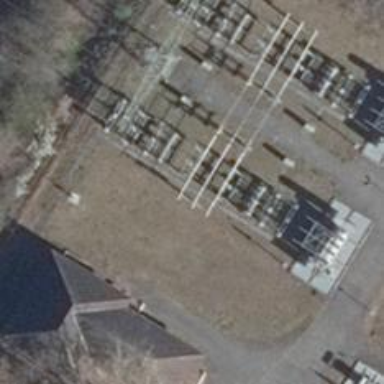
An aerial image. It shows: Busbar power line.